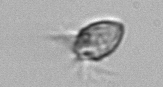
Label: Ciliophora